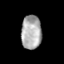
Tissue: skin
Cell type: Epithelial cells
Senescence score: 0.1767
Nuclear area (px): 670
Mean DAPI intensity: 172.169